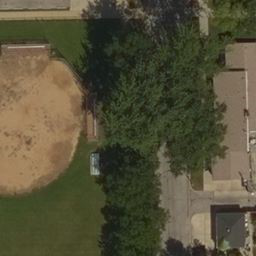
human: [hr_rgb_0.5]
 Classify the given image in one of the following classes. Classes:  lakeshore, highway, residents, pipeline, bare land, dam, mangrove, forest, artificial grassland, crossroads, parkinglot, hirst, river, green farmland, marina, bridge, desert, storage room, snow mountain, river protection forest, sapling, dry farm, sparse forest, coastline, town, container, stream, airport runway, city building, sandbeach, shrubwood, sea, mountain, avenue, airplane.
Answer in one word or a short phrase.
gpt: artificial grassland